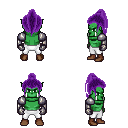
a pixel art fantasy rpg character, male body template, orc, green skin, steel arm armor, white pants, purple long topknot hairstyle, metal gloves, brown shoes, four views (front, back, left, right), 2x2 character sprite sheet, small pixel art, hard edges, no anti-aliasing